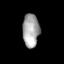
Tissue: prostate
Cell type: T cells
Senescence score: 0.2189
Nuclear area (px): 549
Mean DAPI intensity: 163.408